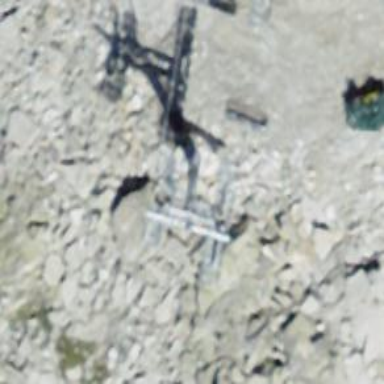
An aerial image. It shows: Pylon used for aerialway.